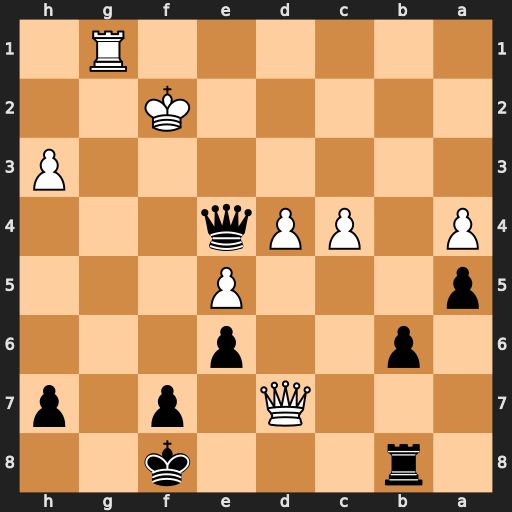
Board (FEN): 1r3k2/3Q1p1p/1p2p3/p3P3/P1PPq3/7P/5K2/6R1
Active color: b
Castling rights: -
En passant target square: -
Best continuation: Qh4+ Rg3 Rd8